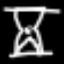
Label: hourglass